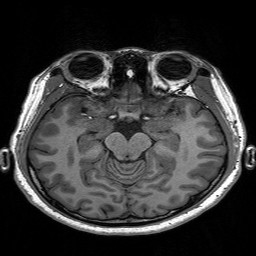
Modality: T1w
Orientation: coronal
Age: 20
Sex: female
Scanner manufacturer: siemens
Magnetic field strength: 3 T
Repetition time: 2.3 s
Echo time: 0.00197 s